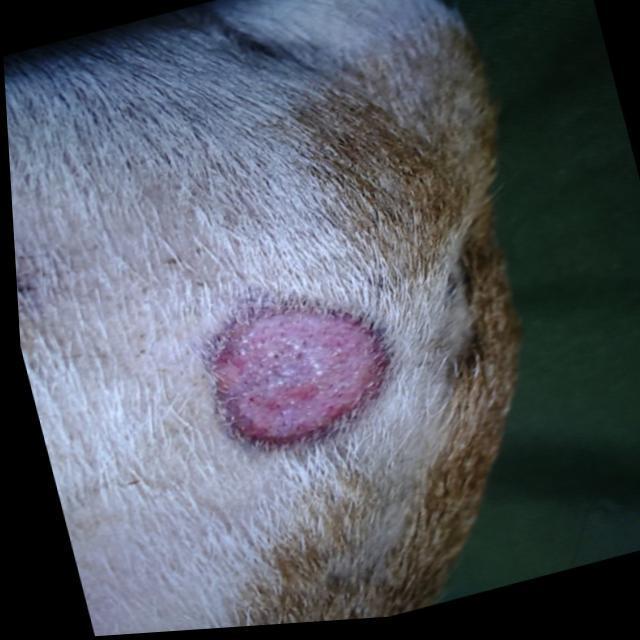
Canine ringworm (Dermatophytosis) — fungal infection caused by Microsporum or Trichophyton. Presents with circular alopecia, scaling, crusting, and broken hairs.